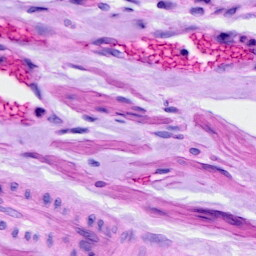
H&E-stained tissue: Ovarian